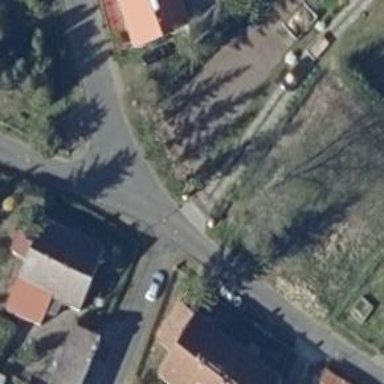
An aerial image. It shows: Asphalt road in residential area.